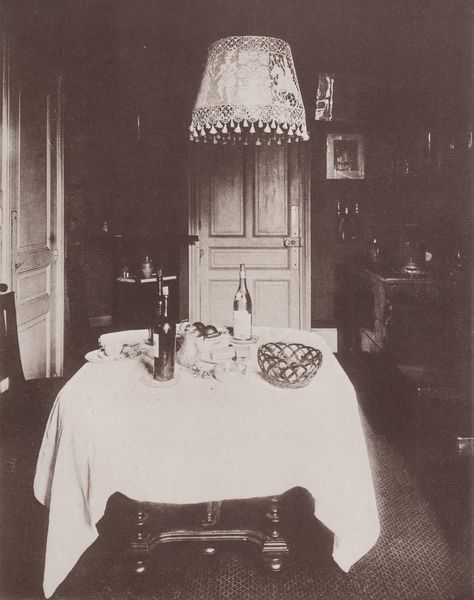
Titel: Interieurs, Speisezimmer eines Innenausstatters, Rue du Montparnasse
Künstler: Jean Eugène Auguste Atget
Schlagwörter: weiß, grau, lampe, raum, schwarz, stuhl, tisch, tür, zimmer, flasche, flaschen, bild, innenraum, tischbein, tischdecke, kordeln, decke, spitzen, beine, bilder, bilderrahmen, türen, essen, korb, foto, fotografie, photographie, tischbeine, geschirr, speisen, photo, besteck, falsche, lamoenschirm